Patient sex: M
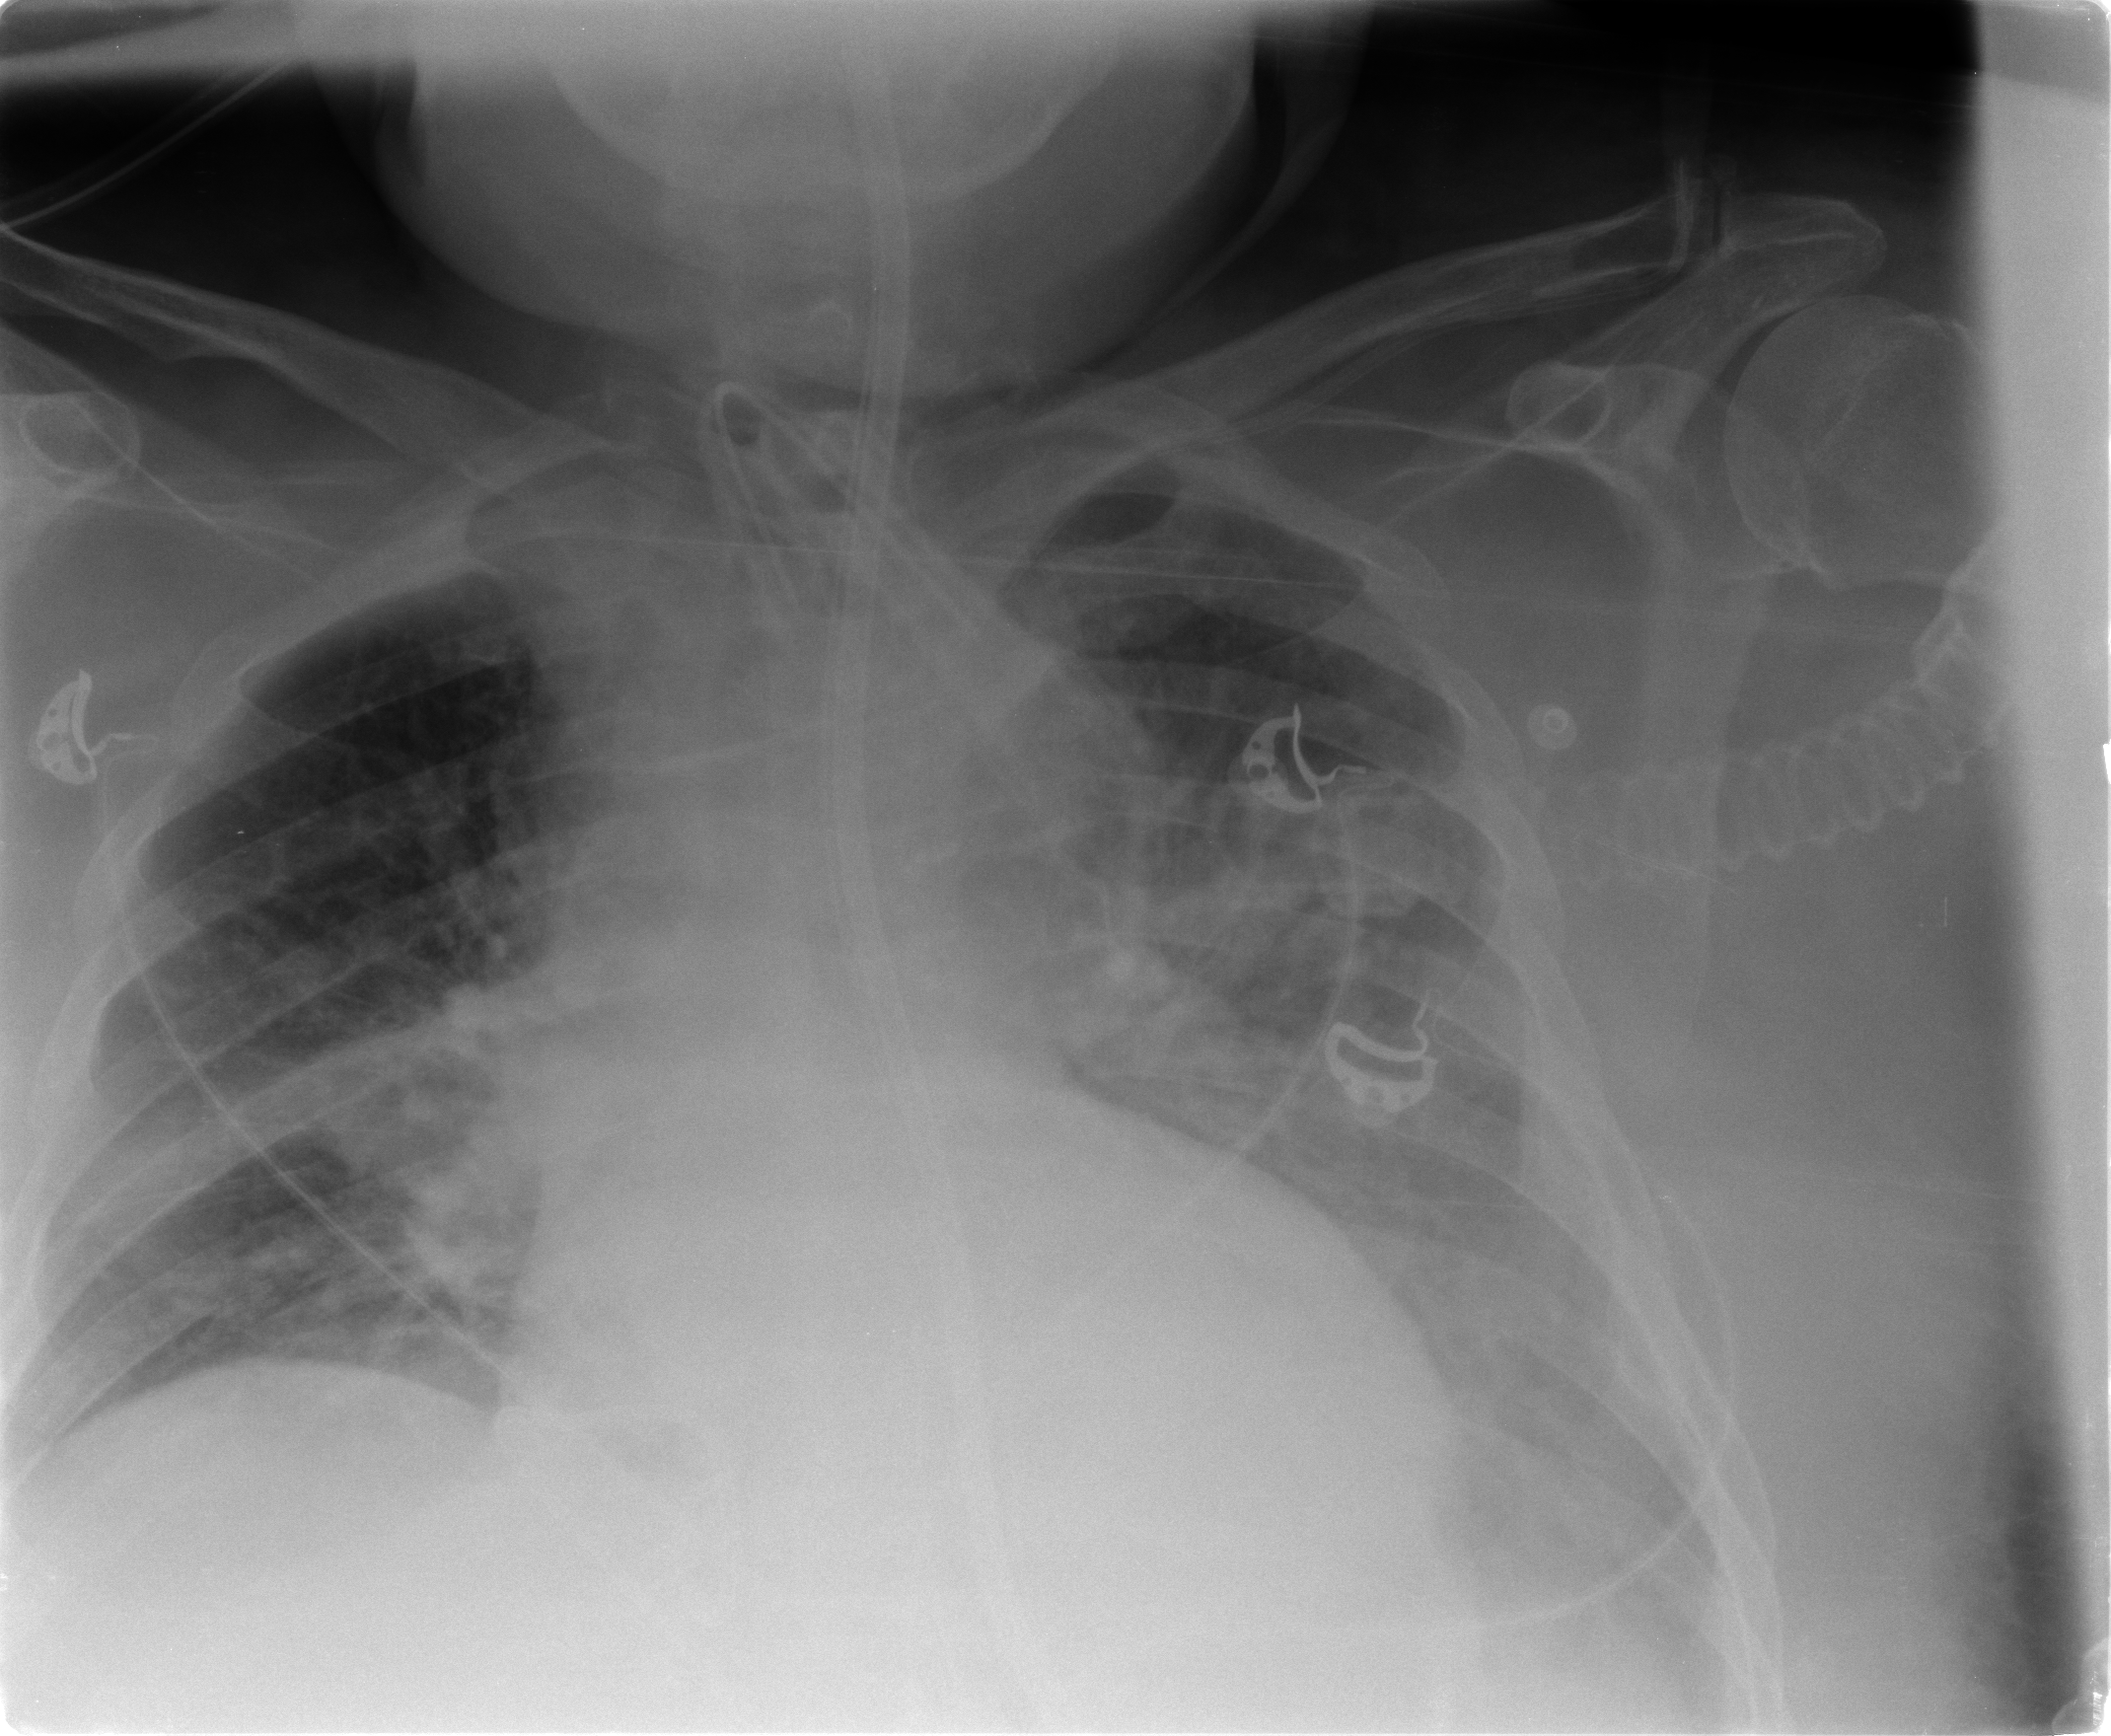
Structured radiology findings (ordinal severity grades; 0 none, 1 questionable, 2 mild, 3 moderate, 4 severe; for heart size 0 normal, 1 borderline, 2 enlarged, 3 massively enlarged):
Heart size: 2
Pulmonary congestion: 1
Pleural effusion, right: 0
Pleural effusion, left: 1
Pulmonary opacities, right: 1
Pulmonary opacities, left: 0
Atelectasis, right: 2
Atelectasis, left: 3